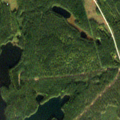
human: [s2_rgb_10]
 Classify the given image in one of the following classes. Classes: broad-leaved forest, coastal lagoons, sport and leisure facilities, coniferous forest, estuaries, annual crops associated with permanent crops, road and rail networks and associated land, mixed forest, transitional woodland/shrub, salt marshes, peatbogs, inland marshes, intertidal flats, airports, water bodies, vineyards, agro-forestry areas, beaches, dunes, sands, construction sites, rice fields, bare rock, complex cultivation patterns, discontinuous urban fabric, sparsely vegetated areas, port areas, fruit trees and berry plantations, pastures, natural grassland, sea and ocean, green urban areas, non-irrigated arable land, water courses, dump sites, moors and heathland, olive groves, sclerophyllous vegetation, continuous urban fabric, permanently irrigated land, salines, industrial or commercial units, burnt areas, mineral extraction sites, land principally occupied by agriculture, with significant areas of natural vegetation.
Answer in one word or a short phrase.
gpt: coniferous forest, mixed forest, transitional woodland/shrub